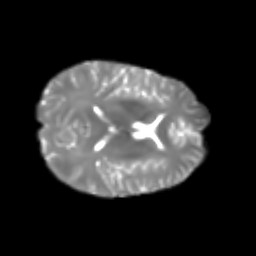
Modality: T2w
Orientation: axial
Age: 29
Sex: male
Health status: healthy